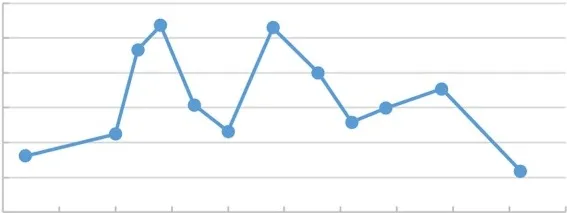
Changes in white blood cell (WBC) count during the clinical course of DRESS.
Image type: chart (chart)